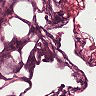
Metastatic tissue present: no